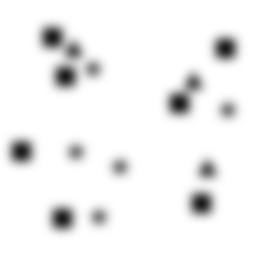
Squares: 7
Triangles: 3
Stars: 5
Total shapes: 15